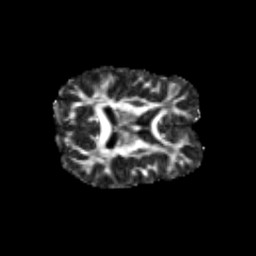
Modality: FA
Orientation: axial
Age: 28
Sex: female
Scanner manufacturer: siemens
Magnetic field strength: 3 T
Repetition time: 3.5 s
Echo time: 0.125 s